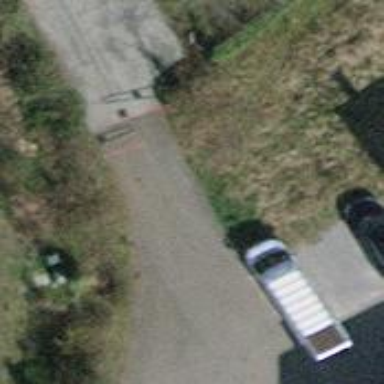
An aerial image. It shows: Cycle barrier.